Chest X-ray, PA view. Patient: 79 years old, sex M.
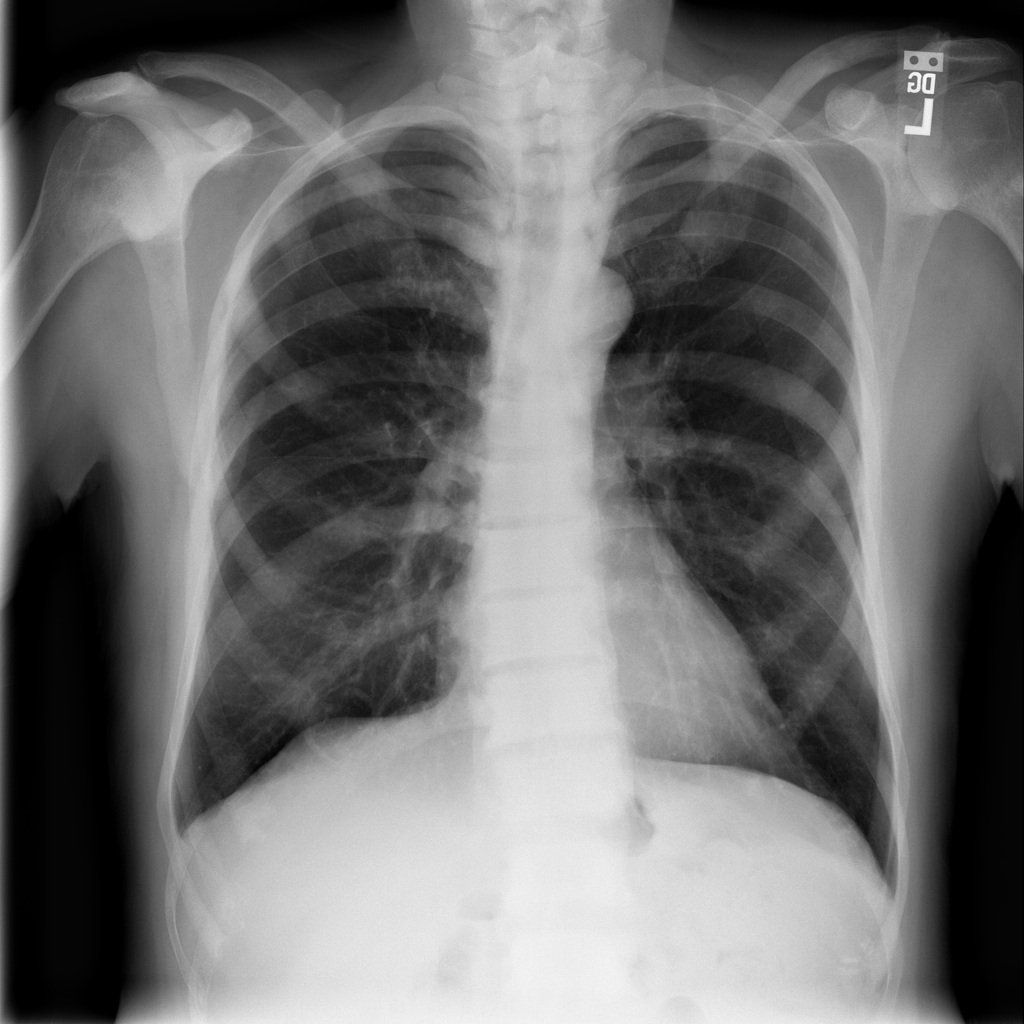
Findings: No Finding